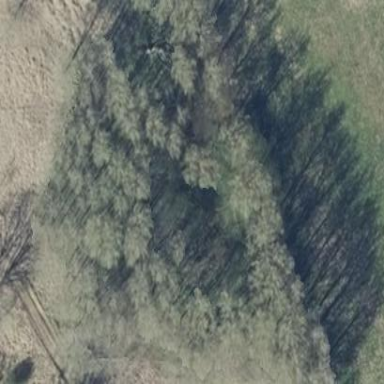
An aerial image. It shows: Broadleaved woodland area.